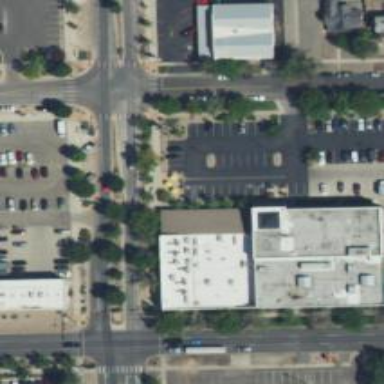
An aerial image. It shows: Parking space is available.